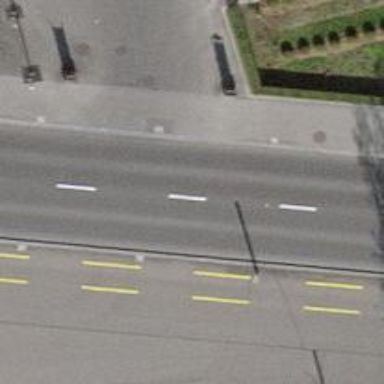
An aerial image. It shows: Tertiary road with asphalt surface. Both sides have sidewalks and there is cycle track on the right side.